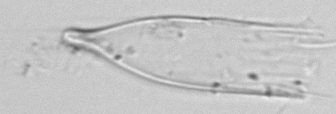
Label: Favella